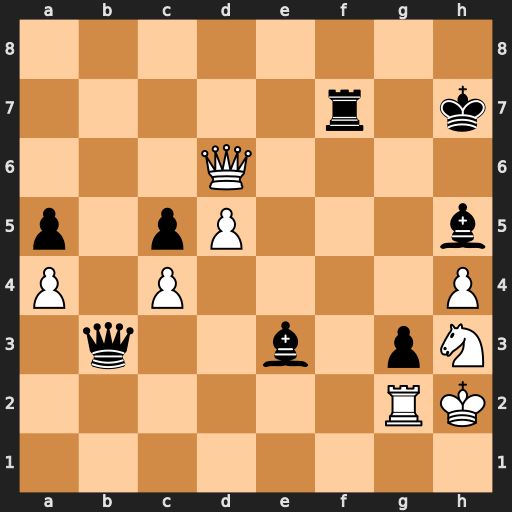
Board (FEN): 8/5r1k/3Q4/p1pP3b/P1P4P/1q2b1pN/6RK/8
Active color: w
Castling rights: -
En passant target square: -
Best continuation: Qxg3 Qc3 Ng5+ Kh6 Nxf7+